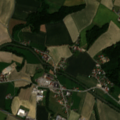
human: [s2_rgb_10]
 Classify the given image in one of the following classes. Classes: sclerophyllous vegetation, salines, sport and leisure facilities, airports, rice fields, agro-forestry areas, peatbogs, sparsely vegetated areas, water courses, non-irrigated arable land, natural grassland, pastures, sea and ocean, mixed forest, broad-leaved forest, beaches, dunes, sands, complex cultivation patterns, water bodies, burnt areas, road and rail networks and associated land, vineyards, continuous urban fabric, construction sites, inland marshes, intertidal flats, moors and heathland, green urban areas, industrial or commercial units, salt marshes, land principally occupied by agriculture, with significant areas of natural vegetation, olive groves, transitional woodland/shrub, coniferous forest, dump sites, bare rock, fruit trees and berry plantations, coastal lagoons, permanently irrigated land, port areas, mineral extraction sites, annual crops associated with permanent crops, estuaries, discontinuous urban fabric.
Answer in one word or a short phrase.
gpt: discontinuous urban fabric, non-irrigated arable land, land principally occupied by agriculture, with significant areas of natural vegetation, coniferous forest